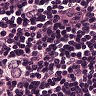
Metastatic tissue present: yes